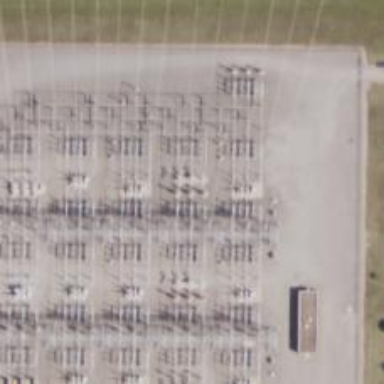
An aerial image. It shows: Switch used for power control.